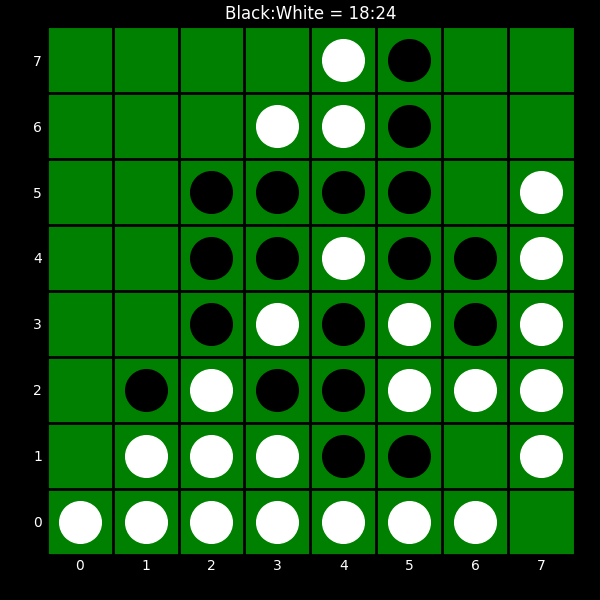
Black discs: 18
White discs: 24